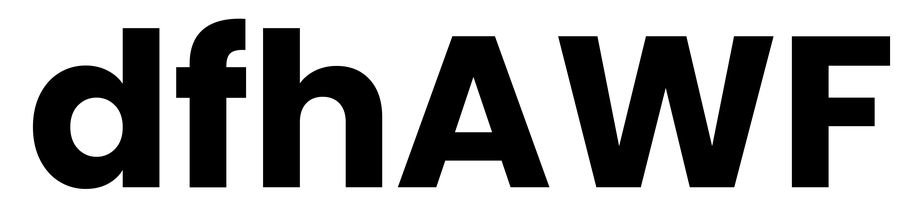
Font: Poppins-Bold